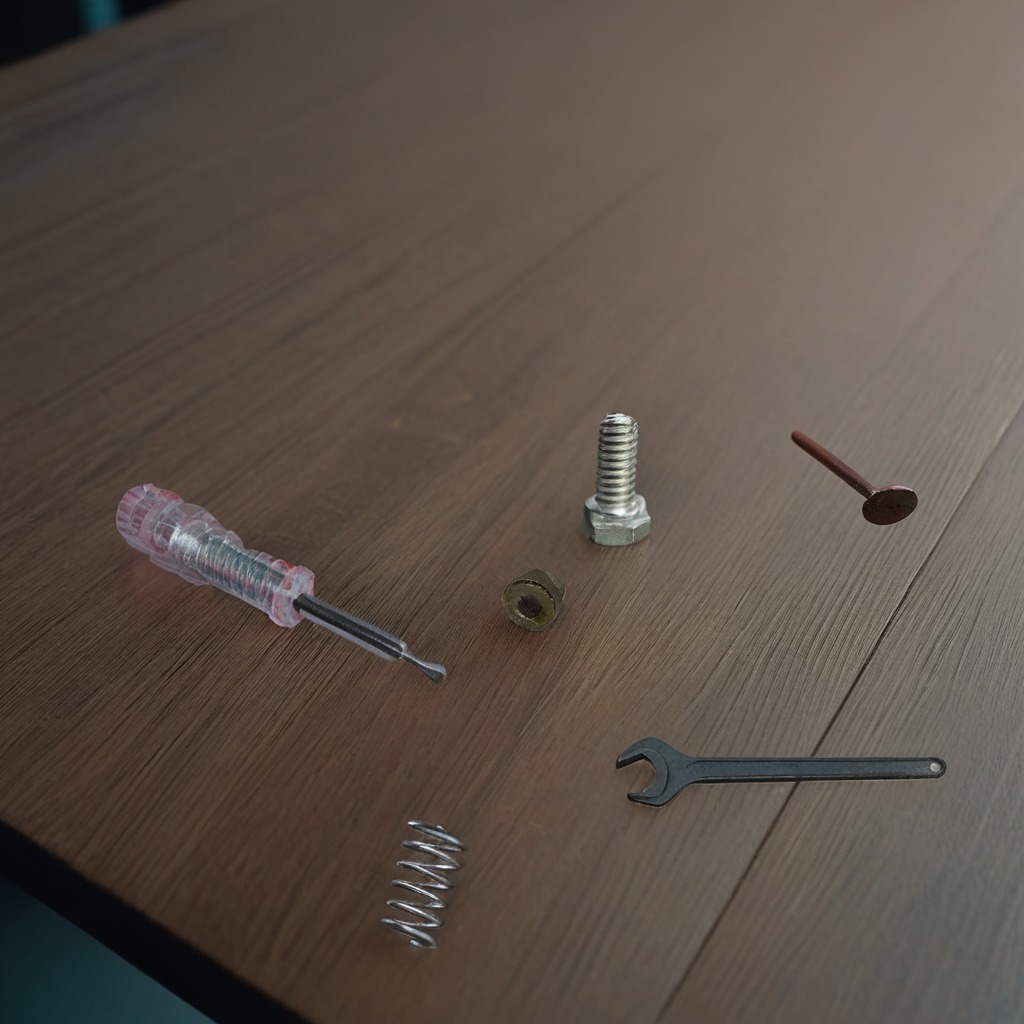
A metal machine screw, an iron nail, a coiled metal spring, a screwdriver, and a wrench are lying on the table.